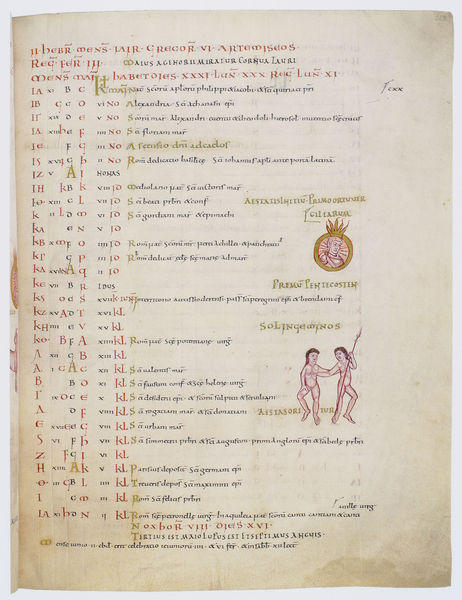
Titel: Göttinger Sakramentar
Institution: Göttingen, Staats- und Universitätsbibliothek
Schlagwörter: kopf, mann, nackt, menschen, frau, schwarz, rot, arme, hände, haare, paar, blatt, krone, kreis, oval, schrift, papier, stab, spalten, figuren, büste, adam, eva, buch, medaillon, seite, text, buchstaben, herrscher, speer, zeilen, dokument, tabelle, latein, buchmalerei, liste, auflistung, alphabeth